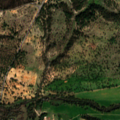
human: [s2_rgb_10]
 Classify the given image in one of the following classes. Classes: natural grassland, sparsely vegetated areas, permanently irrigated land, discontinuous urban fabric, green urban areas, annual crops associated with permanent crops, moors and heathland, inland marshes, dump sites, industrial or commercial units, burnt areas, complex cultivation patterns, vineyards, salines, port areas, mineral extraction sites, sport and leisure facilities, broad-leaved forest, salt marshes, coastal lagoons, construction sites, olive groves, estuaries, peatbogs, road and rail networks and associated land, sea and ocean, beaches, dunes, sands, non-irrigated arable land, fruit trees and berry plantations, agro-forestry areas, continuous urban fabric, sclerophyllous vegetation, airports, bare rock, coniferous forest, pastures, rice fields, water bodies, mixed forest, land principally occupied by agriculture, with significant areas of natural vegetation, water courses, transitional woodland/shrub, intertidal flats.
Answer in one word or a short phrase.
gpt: permanently irrigated land, agro-forestry areas, mixed forest